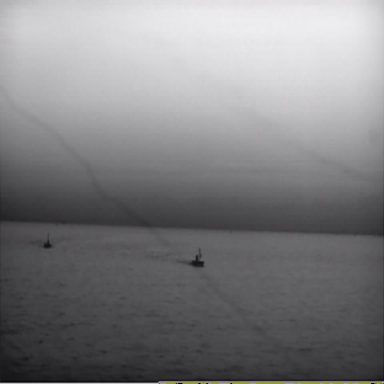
There is a bulk_carrier in the infrared image.